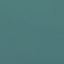
Land use / land cover class: SeaLake